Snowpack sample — Snodgrass Mountain, Crested Butte, Colorado (2/4/25, 12:06 PM MST)
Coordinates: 38.923, -106.968
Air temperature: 35 °F
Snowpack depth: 80 cm
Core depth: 30 cm
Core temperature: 35.6 °F
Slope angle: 14°, slope face: 78°
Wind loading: low
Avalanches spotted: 0
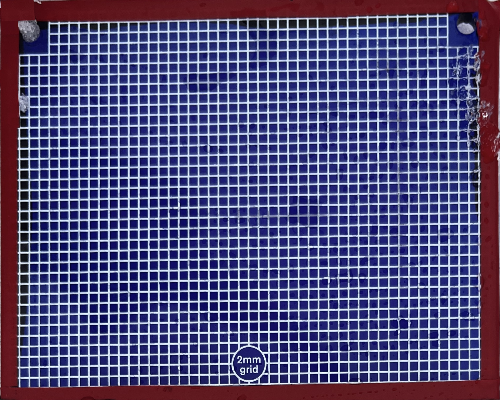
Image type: profile
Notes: No avalanches nearby, unusually warm weather for the last month reported by residents, Collected 25 yards from treeline